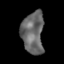
Tissue: skin
Cell type: Epithelial cells
Senescence score: 0.2625
Nuclear area (px): 898
Mean DAPI intensity: 104.839